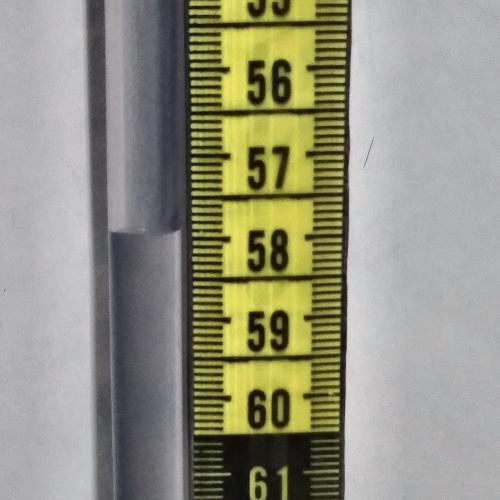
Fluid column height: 57.9 cm